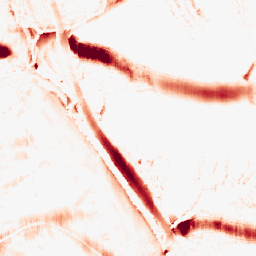
Category: morphological
Decomposition family: morphological_ellipse
Decomposition parameters: operation: opening
width: 30
height: 10
Upsampling method: area
Upsampling parameters: scale: 2
Upsampling scale: 2